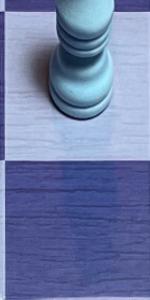
Label: Empty